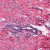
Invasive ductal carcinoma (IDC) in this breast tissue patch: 1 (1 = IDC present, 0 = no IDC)